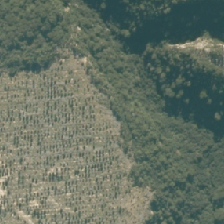
Land cover: harvested_forest